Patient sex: M
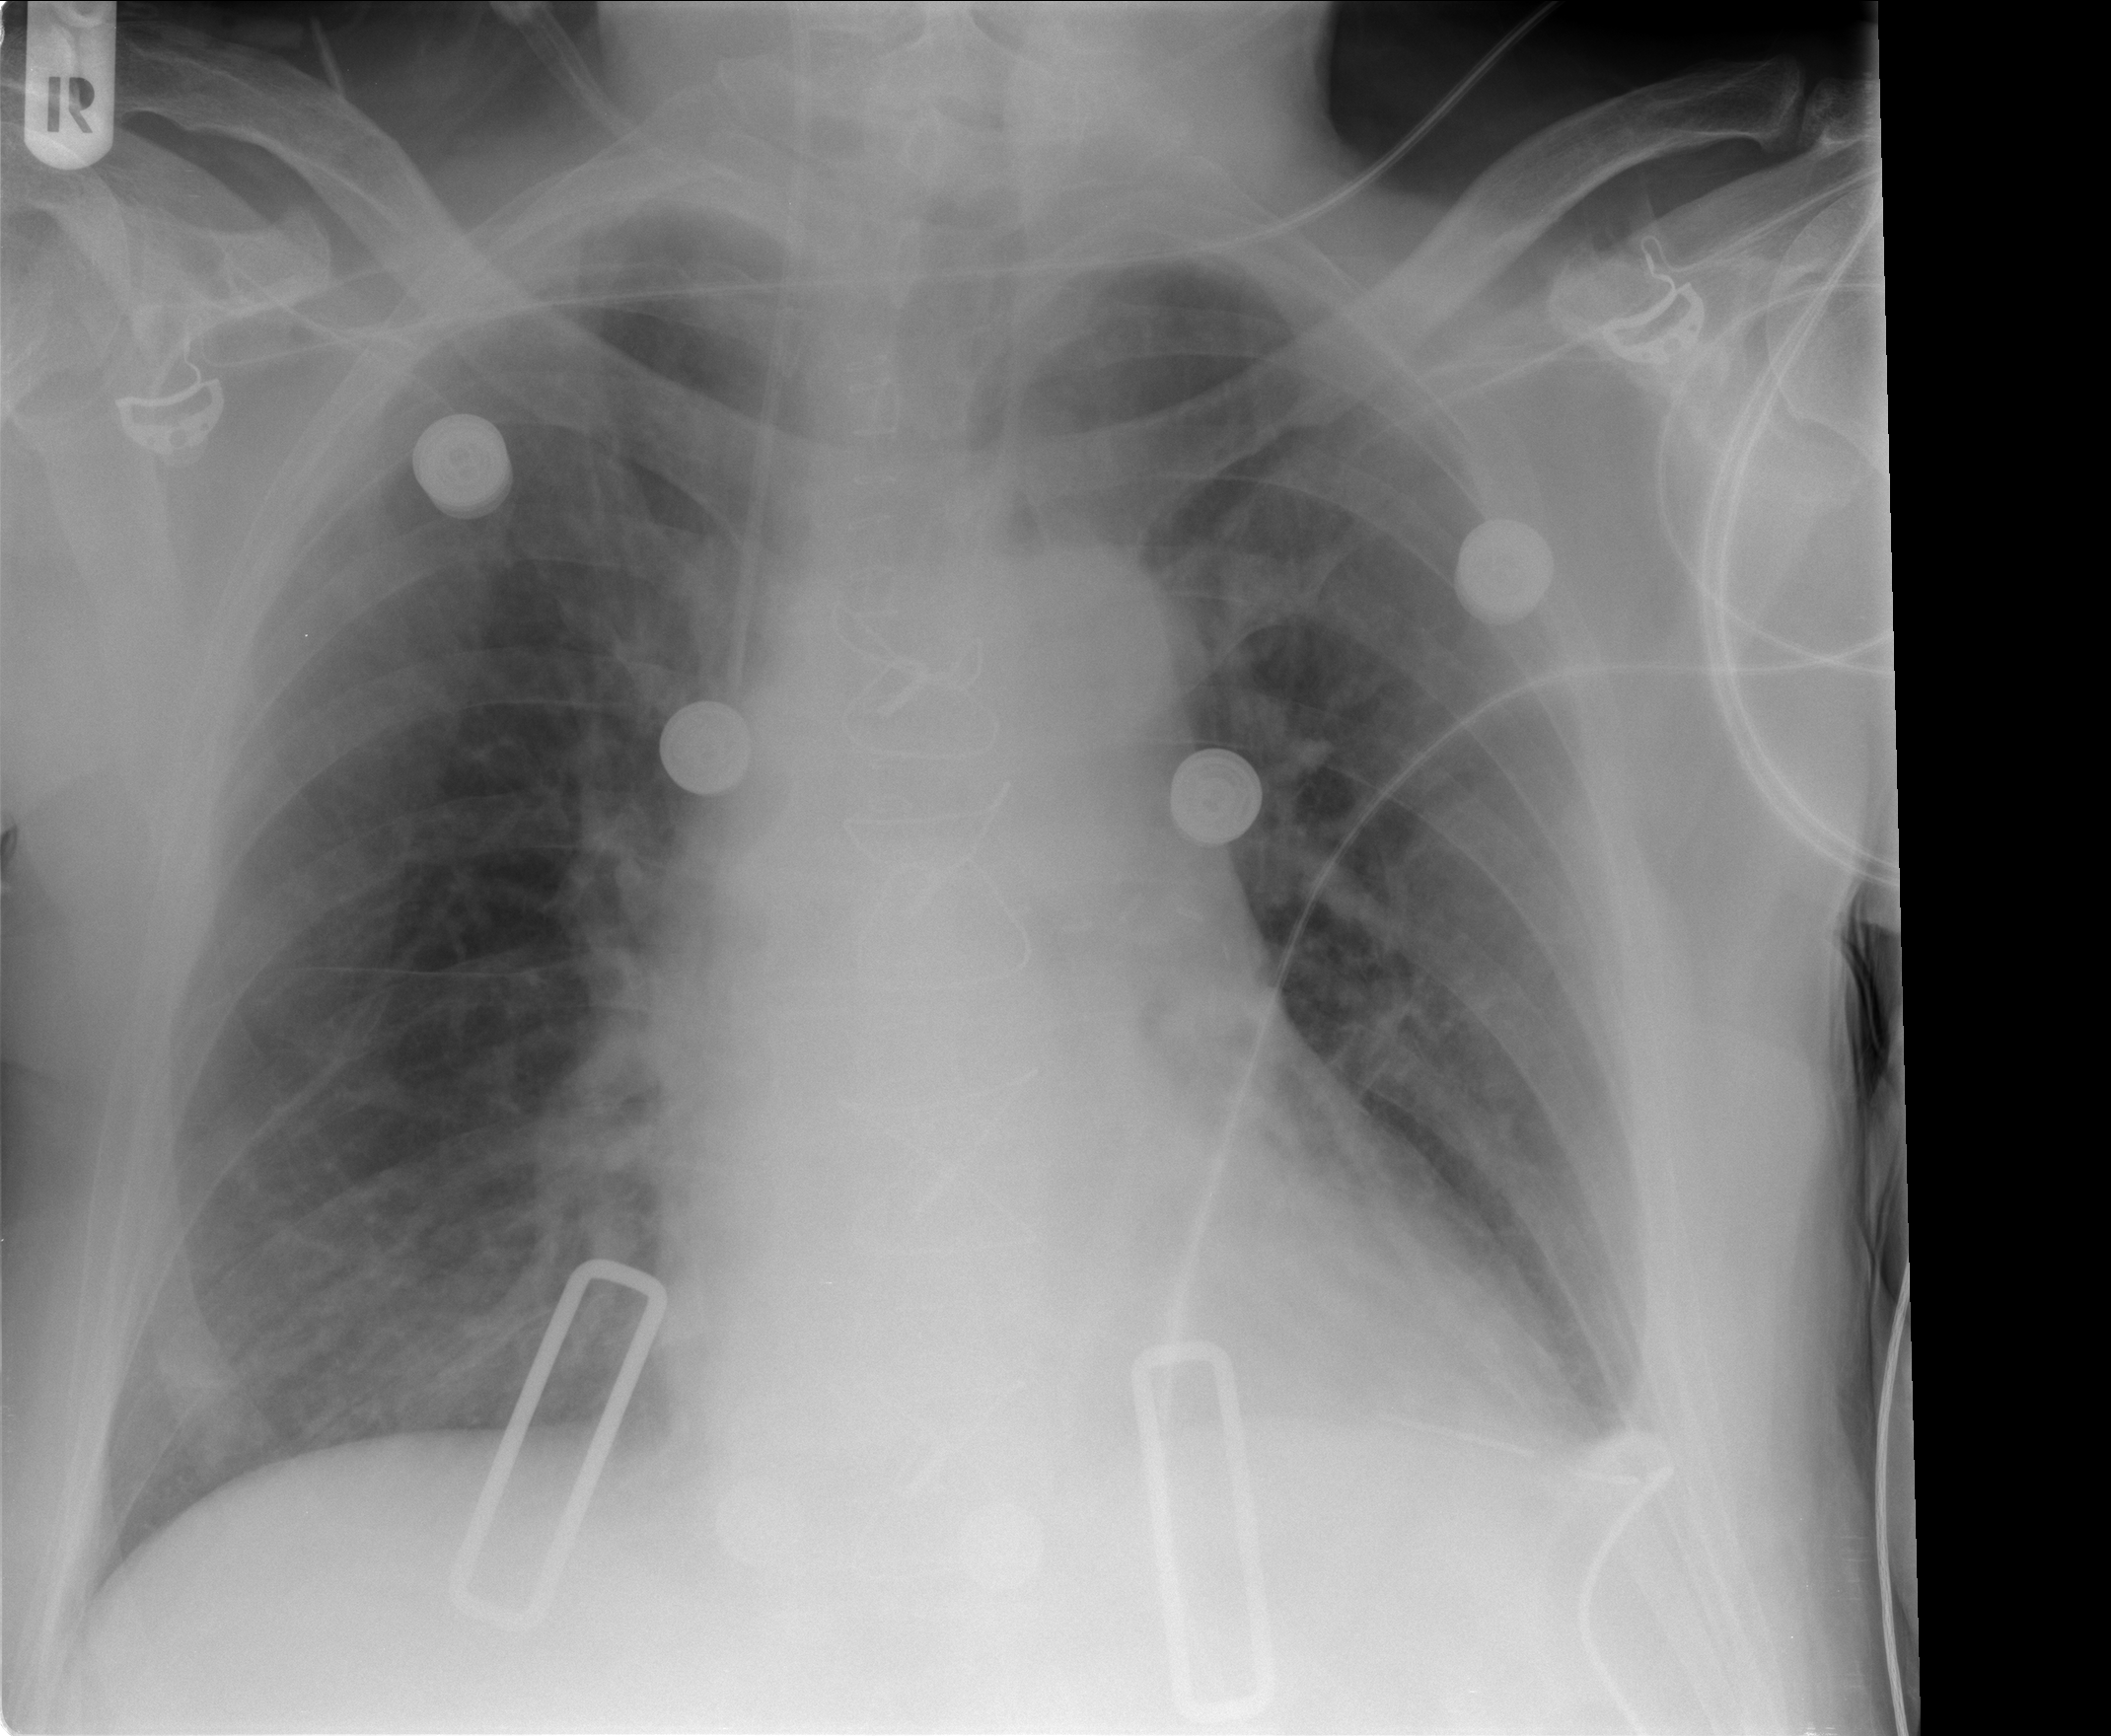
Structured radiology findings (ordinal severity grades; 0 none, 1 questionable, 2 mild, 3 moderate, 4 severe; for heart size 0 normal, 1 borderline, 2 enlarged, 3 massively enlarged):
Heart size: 2
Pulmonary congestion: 0
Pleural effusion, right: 0
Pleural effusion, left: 1
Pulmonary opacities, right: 0
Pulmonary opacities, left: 0
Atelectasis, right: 0
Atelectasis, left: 0